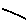
Label: line